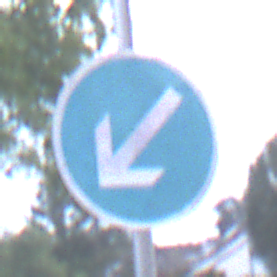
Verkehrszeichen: VorgeschriebeneVorbeifahrtLinks
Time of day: SunriseSunset
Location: Outdoor (Urban)
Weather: PartlyCloudy
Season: NotSpecified
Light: Natural